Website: apple
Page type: billing-address
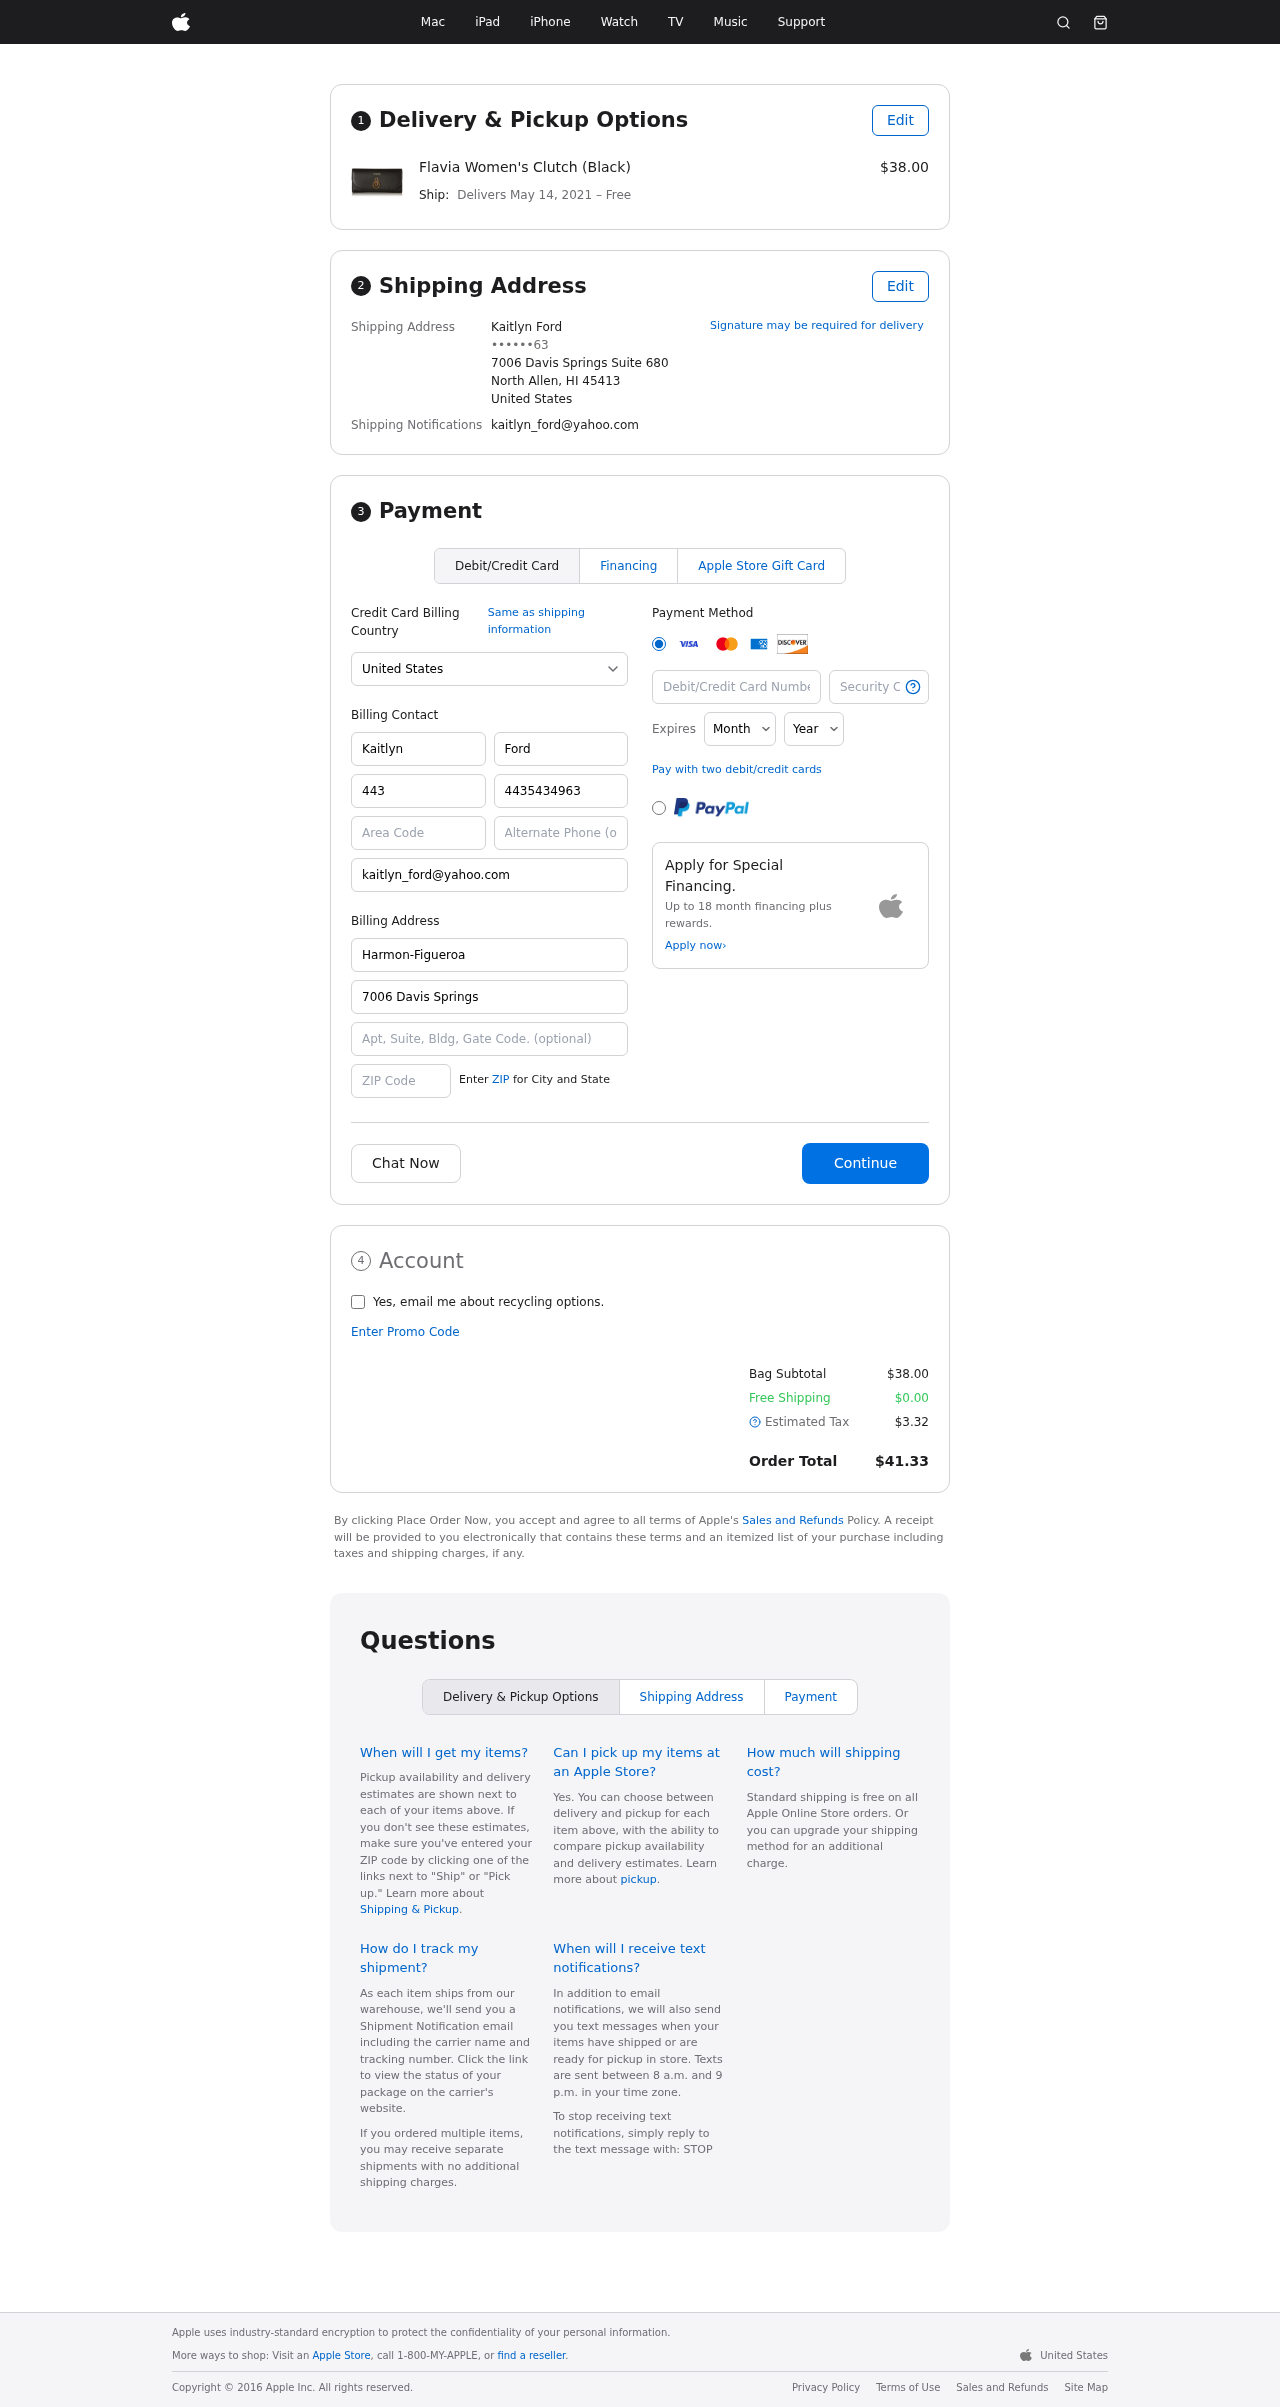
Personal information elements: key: PII_CARD_CVV
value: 2890
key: PII_CARD_EXPIRY_MONTH
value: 08
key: PII_CARD_EXPIRY_YEAR
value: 28
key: PII_CARD_NUMBER
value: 3443 2466 3325 453
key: PII_CITY_STATE_ZIP
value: North Allen, HI 45413
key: PII_COUNTRY
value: United States
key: PII_EMAIL
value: kaitlyn_ford@yahoo.com
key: PII_FULLNAME
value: Kaitlyn Ford
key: PII_STREET
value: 7006 Davis Springs Suite 680
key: PII_PHONE_MASKED
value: ••••••63
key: PII_BILLING_FIRSTNAME
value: Kaitlyn
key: PII_BILLING_LASTNAME
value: Ford
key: PII_BILLING_PHONE_AREA
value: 443
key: PII_BILLING_PHONE
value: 4435434963
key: PII_BILLING_EMAIL
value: kaitlyn_ford@yahoo.com
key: PII_BILLING_COMPANY
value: Harmon-Figueroa
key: PII_BILLING_STREET
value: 7006 Davis Springs Suite 680
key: PII_BILLING_STREET2
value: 994 Aaron Mission
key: PII_BILLING_POSTCODE
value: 45413
Product elements: key: PRODUCT1_NAME
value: Flavia Women's Clutch (Black)
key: PRODUCT1_PRICE
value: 38
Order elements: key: ORDER_DELIVERY_DATE
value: May 14, 2021
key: ORDER_SUBTOTAL
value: $38.00
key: ORDER_SHIPPING_COST
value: $0.00
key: ORDER_TAX
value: $3.32
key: ORDER_TOTAL
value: $41.33